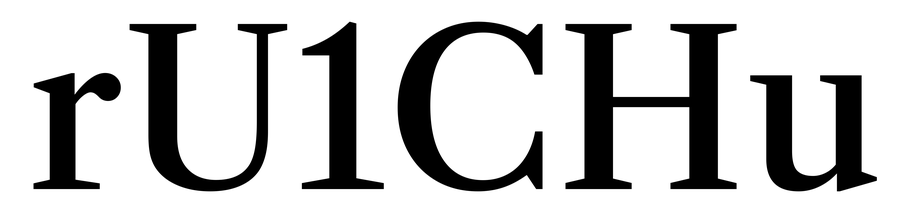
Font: LibreCaslonText_Medium